九年级 · 度量几何学
如图, 四边形 $A B C D$ 是 $\odot O$ 的内接四边形, 连结 $O B, O D$, 若 $\angle B O D=108^{\circ}$, 则 $\angle B C D=$ $\qquad$度.

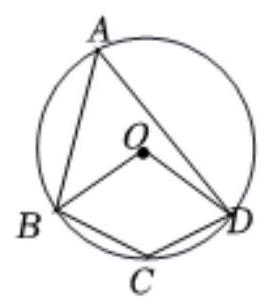
答案:  126

解析: 解: $\because \angle B O D=108^{\circ}$,

$\therefore \angle A=54^{\circ}$.

$\because$ 四边形 $A B C D$ 是圆内接四边形,

$\therefore \angle B C D=180^{\circ}-54^{\circ}=126^{\circ}$.

故答案为: 126 .

先根据圆周角定理求出 $\angle A$ 的度数, 再由圆内接四边形的性质即可得出结论.

本题考查的是圆内接四边形的性质, 熟知圆内接四边形对角互补是解答此题的关键.